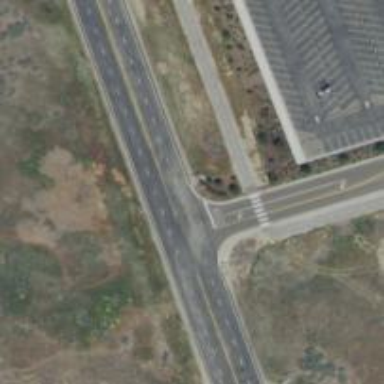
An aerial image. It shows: Unclassified road with asphalt surface.